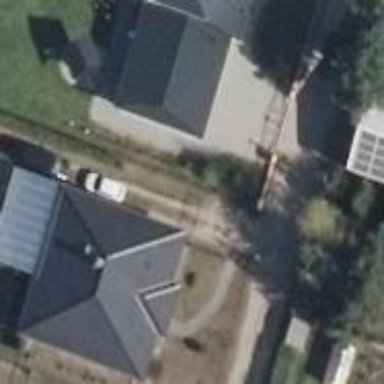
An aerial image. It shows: Detached building.